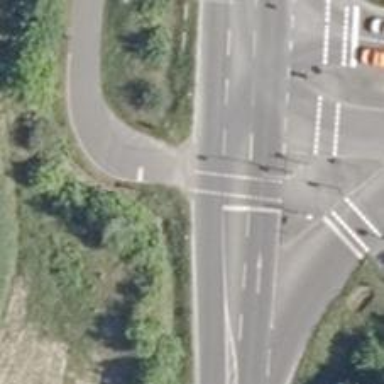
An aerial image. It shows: Crossing with traffic signals.